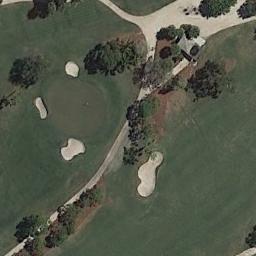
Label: golf_course